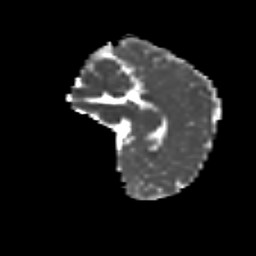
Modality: MD
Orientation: sagittal
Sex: male
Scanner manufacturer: siemens
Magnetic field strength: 3 T
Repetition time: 5 s
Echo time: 0.071 s